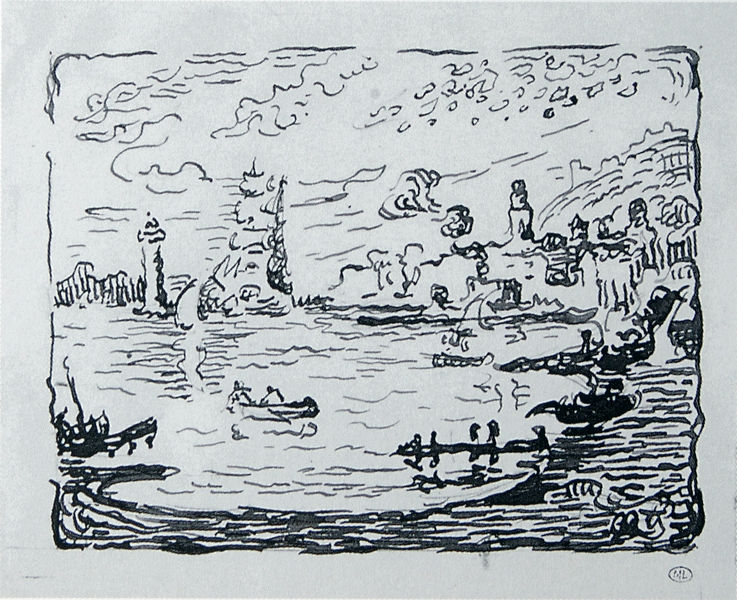
Titel: Croquis à la plume - Saint-Tropez. Sortie du port, Federzeichnung - Saint-Tropez. Hafenausfahrt
Künstler: Paul Signac
Standort: Paris
Institution: Musée du Louvre
Schlagwörter: berg, himmel, meer, wasser, weiß, wolken, badende, landschaft, menschen, sand, see, stadt, ufer, bewegung, grau, schwarz, skizze, zeichnung, gebäude, haus, schloss, häuser, hügel, spiegelung, wind, gewässer, kirche, boot, boote, ruder, turm, küste, schiff, schiffe, strand, wellen, papier, fischer, segelschiff, abstrakt, modern, dorf, grafik, graphik, linien, hafen, steg, sturm, column, people, white, black, figures, gray, ruderboot, rudern, print, umriss, segeln, flucht, tusche, burg, kirch, türme, leuchtturm, linie, urlaub, druck, schwarzweiss, radierung, stich, entwurf, tinte, smoke, cloud, clouds, sky, boat, building, hill, house, lake, landscape, mountain, ocean, sea, shore, water, waves, island, reflections, tower, village, plan, signac, river, drawing, black and white, castle, line, sketch, pen, beach, boats, seascape, abstract, town, city, leuchturm, paddeln, ink, walls, buildings, zeichnng, harbor, religion, lines, canoe, fluch, lighthouse, steam, pen and ink, fishing, rowboat, dry, bank, humans, wellenspiele, thin, shoreline, punt, settlement, kanufahrt, boote am meer, wilde wellen, buldings, doodle, paddle, thick, ml, baots, rowers, tapered, sculling